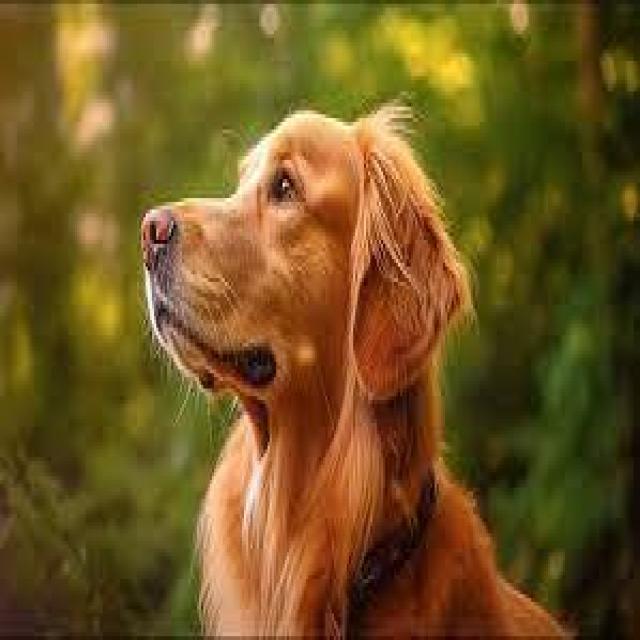
Healthy canine skin — no visible lesions, inflammation, or abnormalities. The skin and coat appear normal.